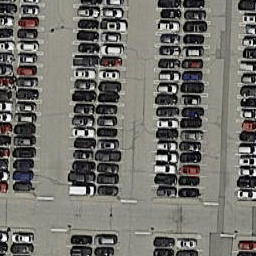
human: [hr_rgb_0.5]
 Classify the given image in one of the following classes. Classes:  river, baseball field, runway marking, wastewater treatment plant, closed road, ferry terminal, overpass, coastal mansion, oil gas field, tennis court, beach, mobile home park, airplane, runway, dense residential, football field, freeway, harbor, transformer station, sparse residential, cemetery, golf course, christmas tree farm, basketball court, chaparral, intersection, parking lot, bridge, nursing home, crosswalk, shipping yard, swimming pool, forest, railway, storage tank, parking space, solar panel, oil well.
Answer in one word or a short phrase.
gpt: parking lot